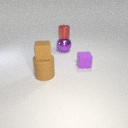
small red metal cylinder to the right of small brown rubber cube